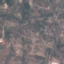
Land use / land cover class: PermanentCrop